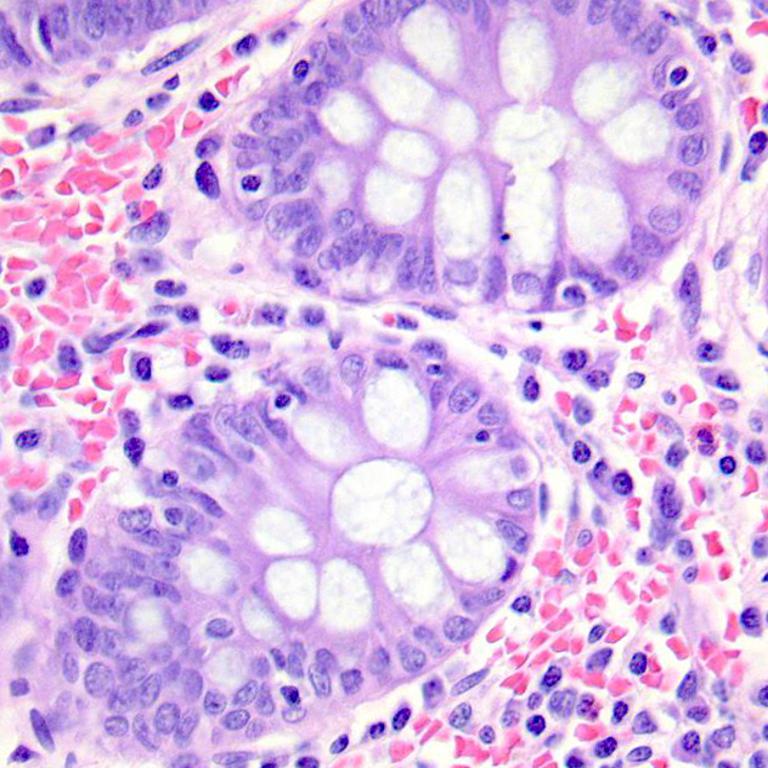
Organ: colon
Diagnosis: benign